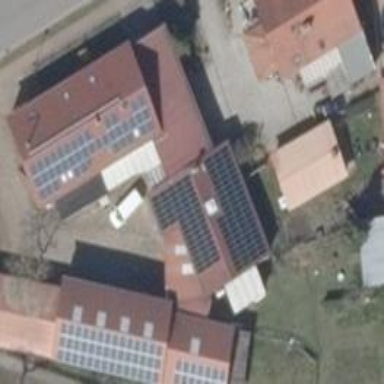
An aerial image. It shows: Solar-powered generator using photovoltaic technology. This small installation generates electricity through solar photovoltaic panels.